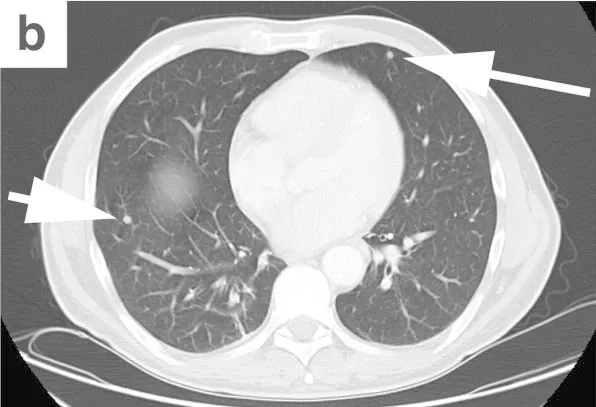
Radiological diagnosis of disseminated tuberculosis. As well as multiple pulmonary nodules.
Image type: radiology (ct)